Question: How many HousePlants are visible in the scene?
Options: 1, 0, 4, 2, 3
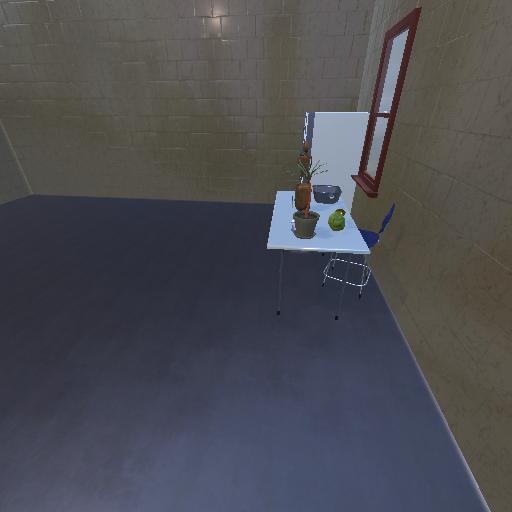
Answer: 1